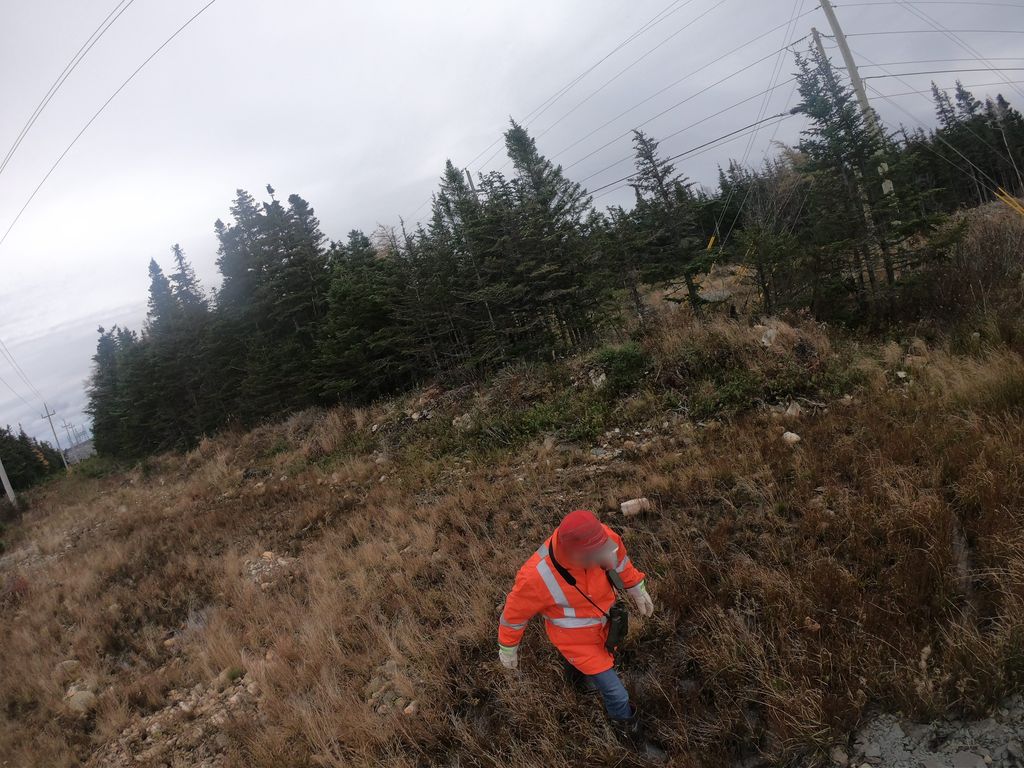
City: st_johns